Field crop: maize
Growth stage: 2
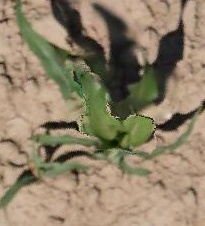
Species: maize